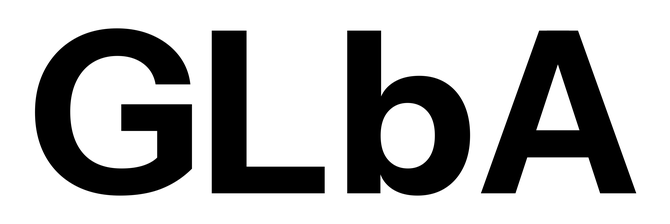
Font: InstrumentSans_Bold